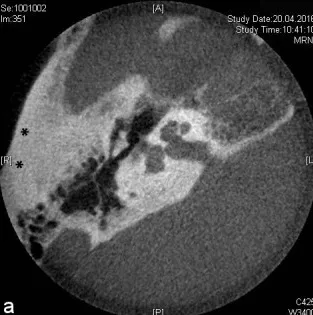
Preoperative cone beam computerized tomography (CBCT) imaging. A: Axial section. Black asterisk indicating planned cranial implant positions.
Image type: radiology (ct)